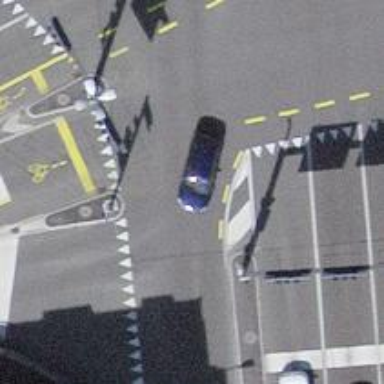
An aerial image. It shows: Traffic surveillance system in place.